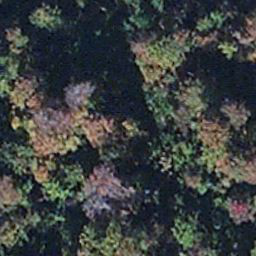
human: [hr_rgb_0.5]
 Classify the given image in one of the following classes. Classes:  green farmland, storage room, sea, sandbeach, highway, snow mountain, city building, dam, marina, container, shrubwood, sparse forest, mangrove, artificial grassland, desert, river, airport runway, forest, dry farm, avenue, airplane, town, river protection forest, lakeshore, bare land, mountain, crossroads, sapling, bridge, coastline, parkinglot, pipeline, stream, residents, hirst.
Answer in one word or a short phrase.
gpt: mangrove